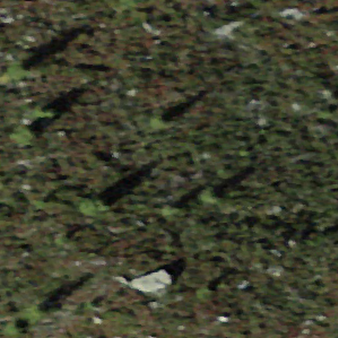
Label: other